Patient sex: F
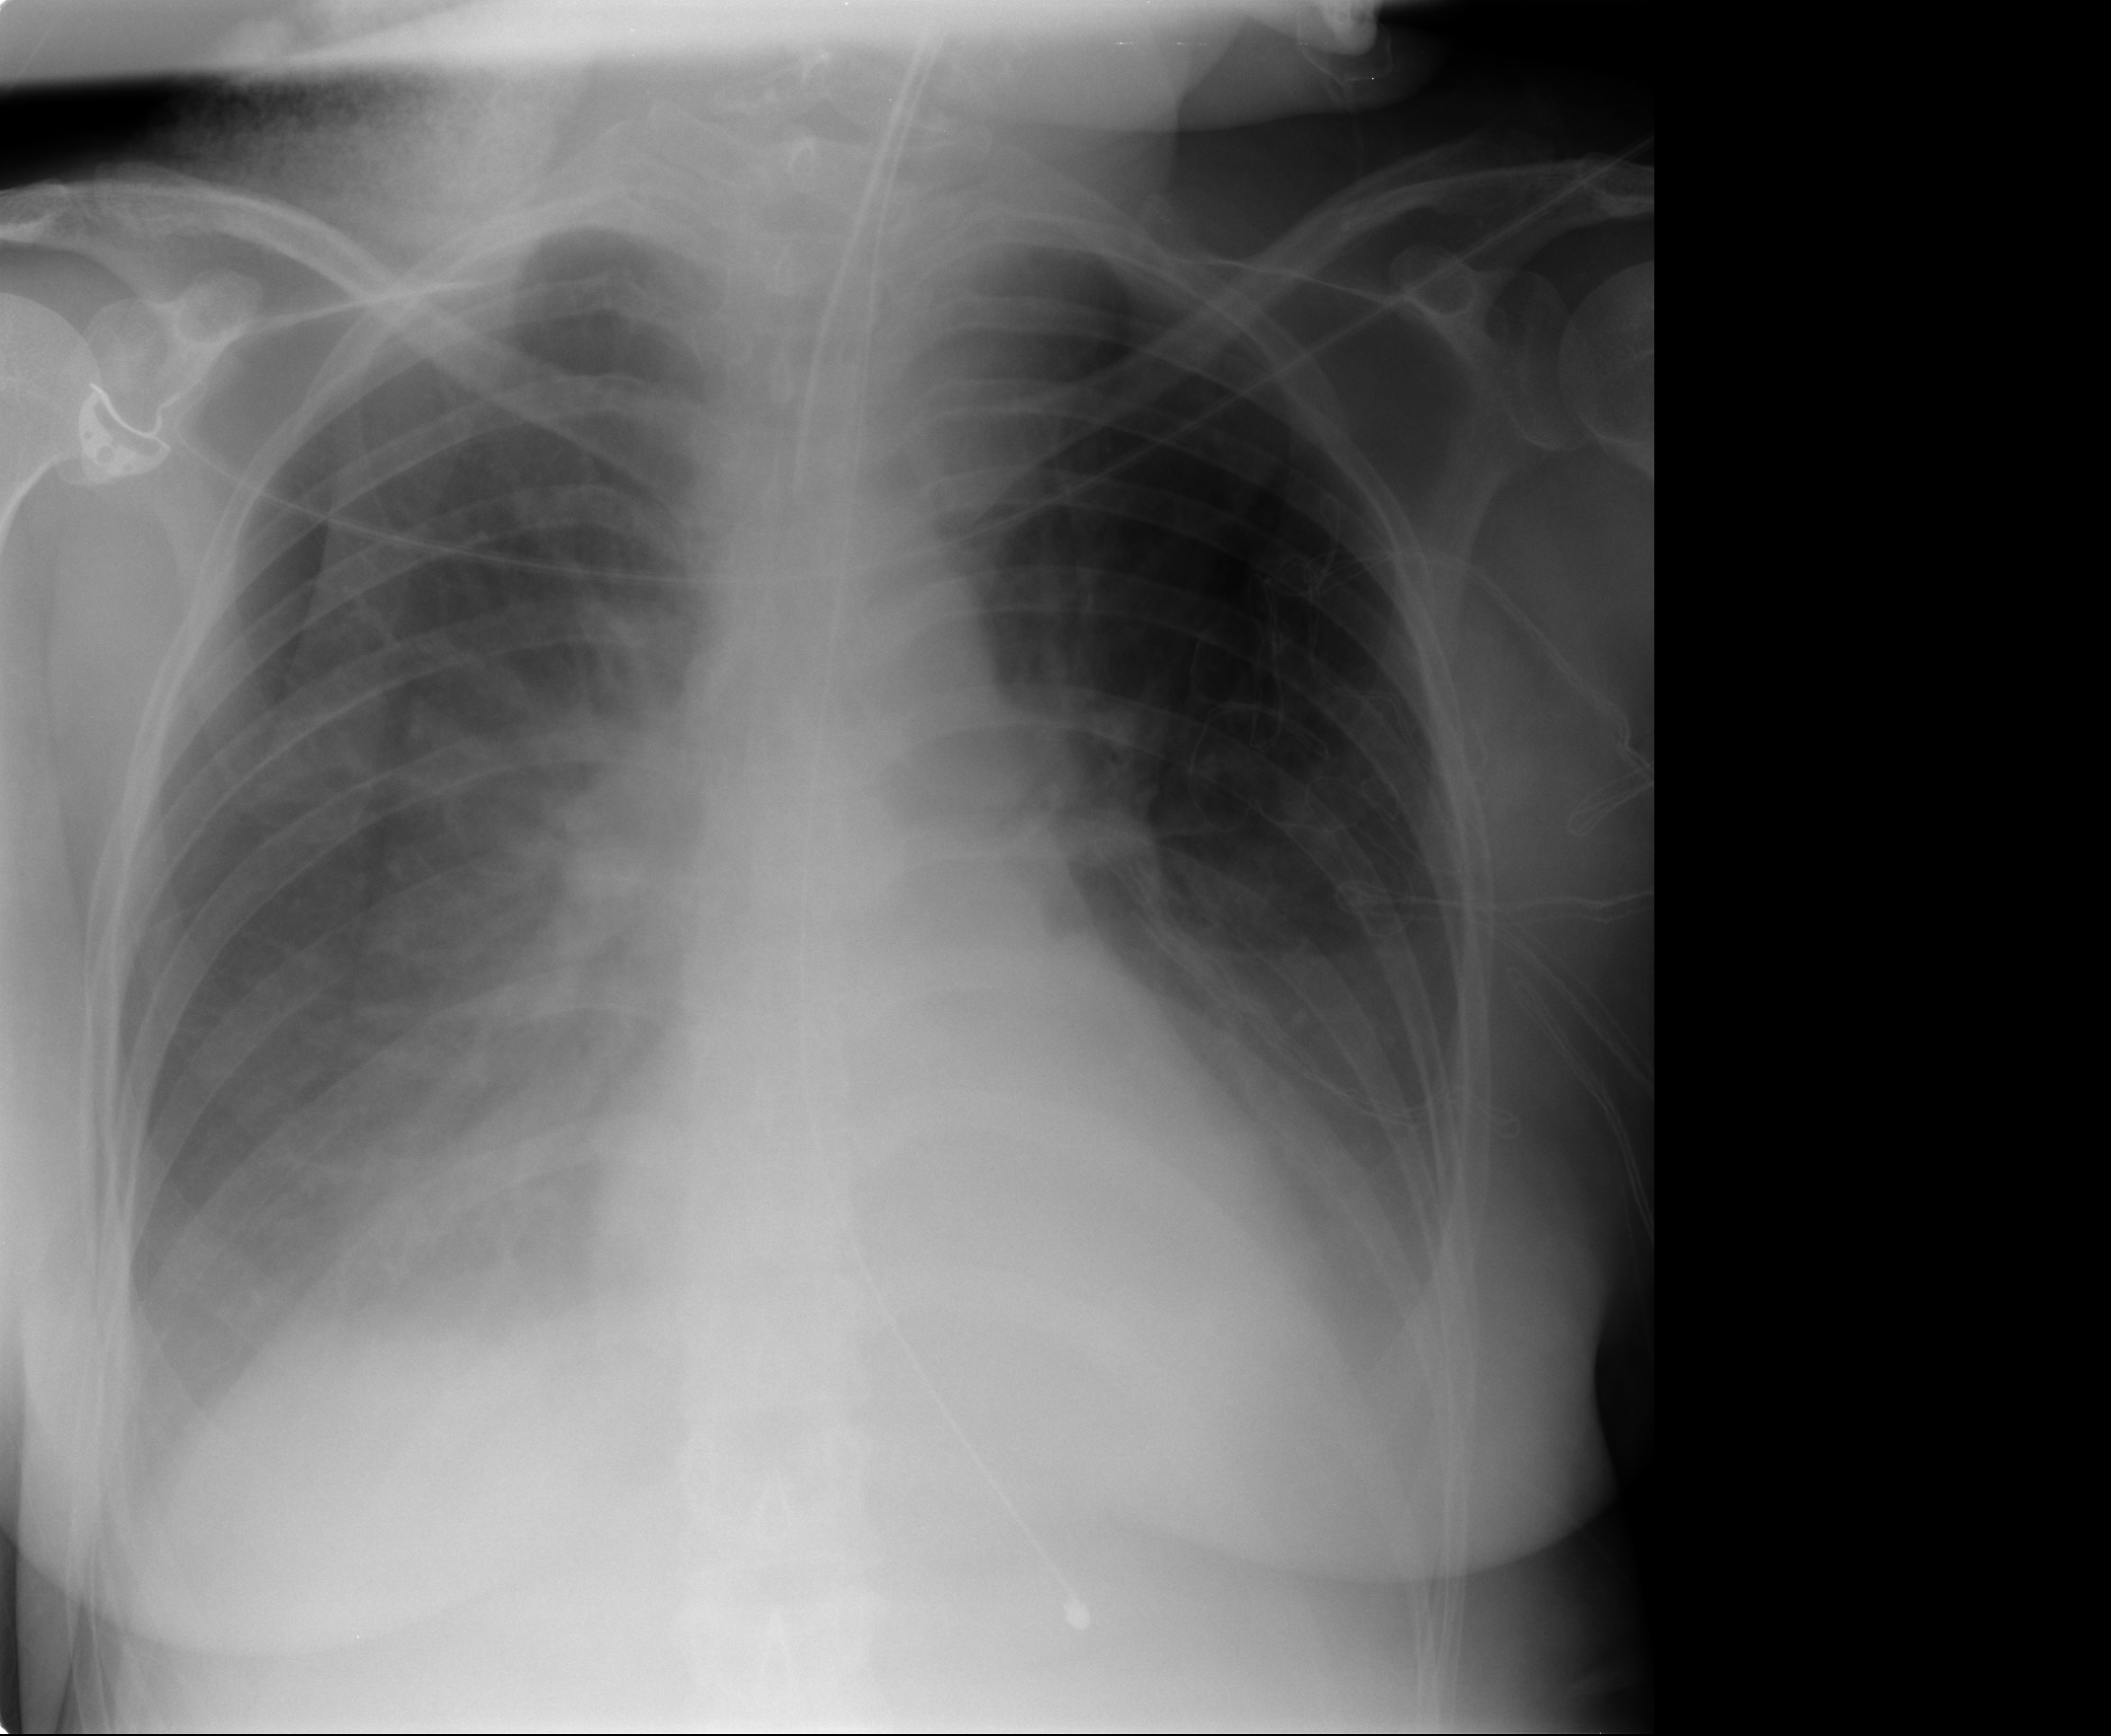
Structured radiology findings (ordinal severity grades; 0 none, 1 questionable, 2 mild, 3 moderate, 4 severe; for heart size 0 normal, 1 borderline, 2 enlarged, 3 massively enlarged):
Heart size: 0
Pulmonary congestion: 3
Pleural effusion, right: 3
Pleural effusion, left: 2
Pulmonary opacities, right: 0
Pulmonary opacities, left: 0
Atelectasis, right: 0
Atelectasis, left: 0